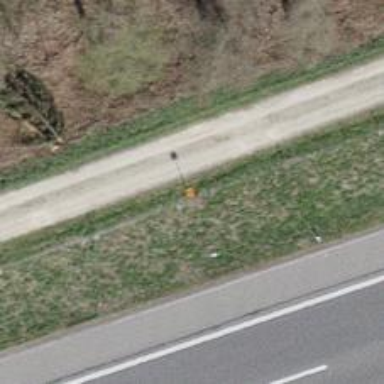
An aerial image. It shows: Aerial marker.